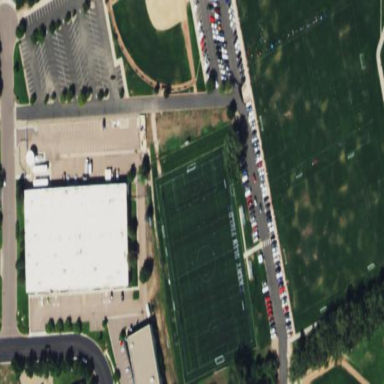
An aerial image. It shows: Soccer pitch designated for leisure and sports activities.